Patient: sex F, age 71
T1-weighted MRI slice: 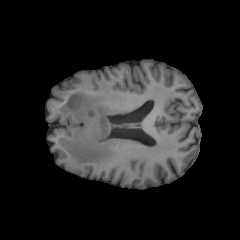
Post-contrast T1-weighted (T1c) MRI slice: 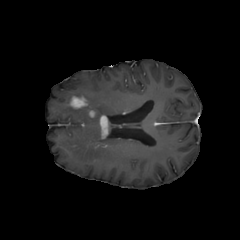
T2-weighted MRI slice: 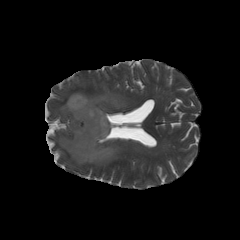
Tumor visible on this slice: yes
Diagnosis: Glioblastoma, IDH-wildtype
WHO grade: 4